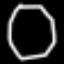
Label: octagon